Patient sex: M
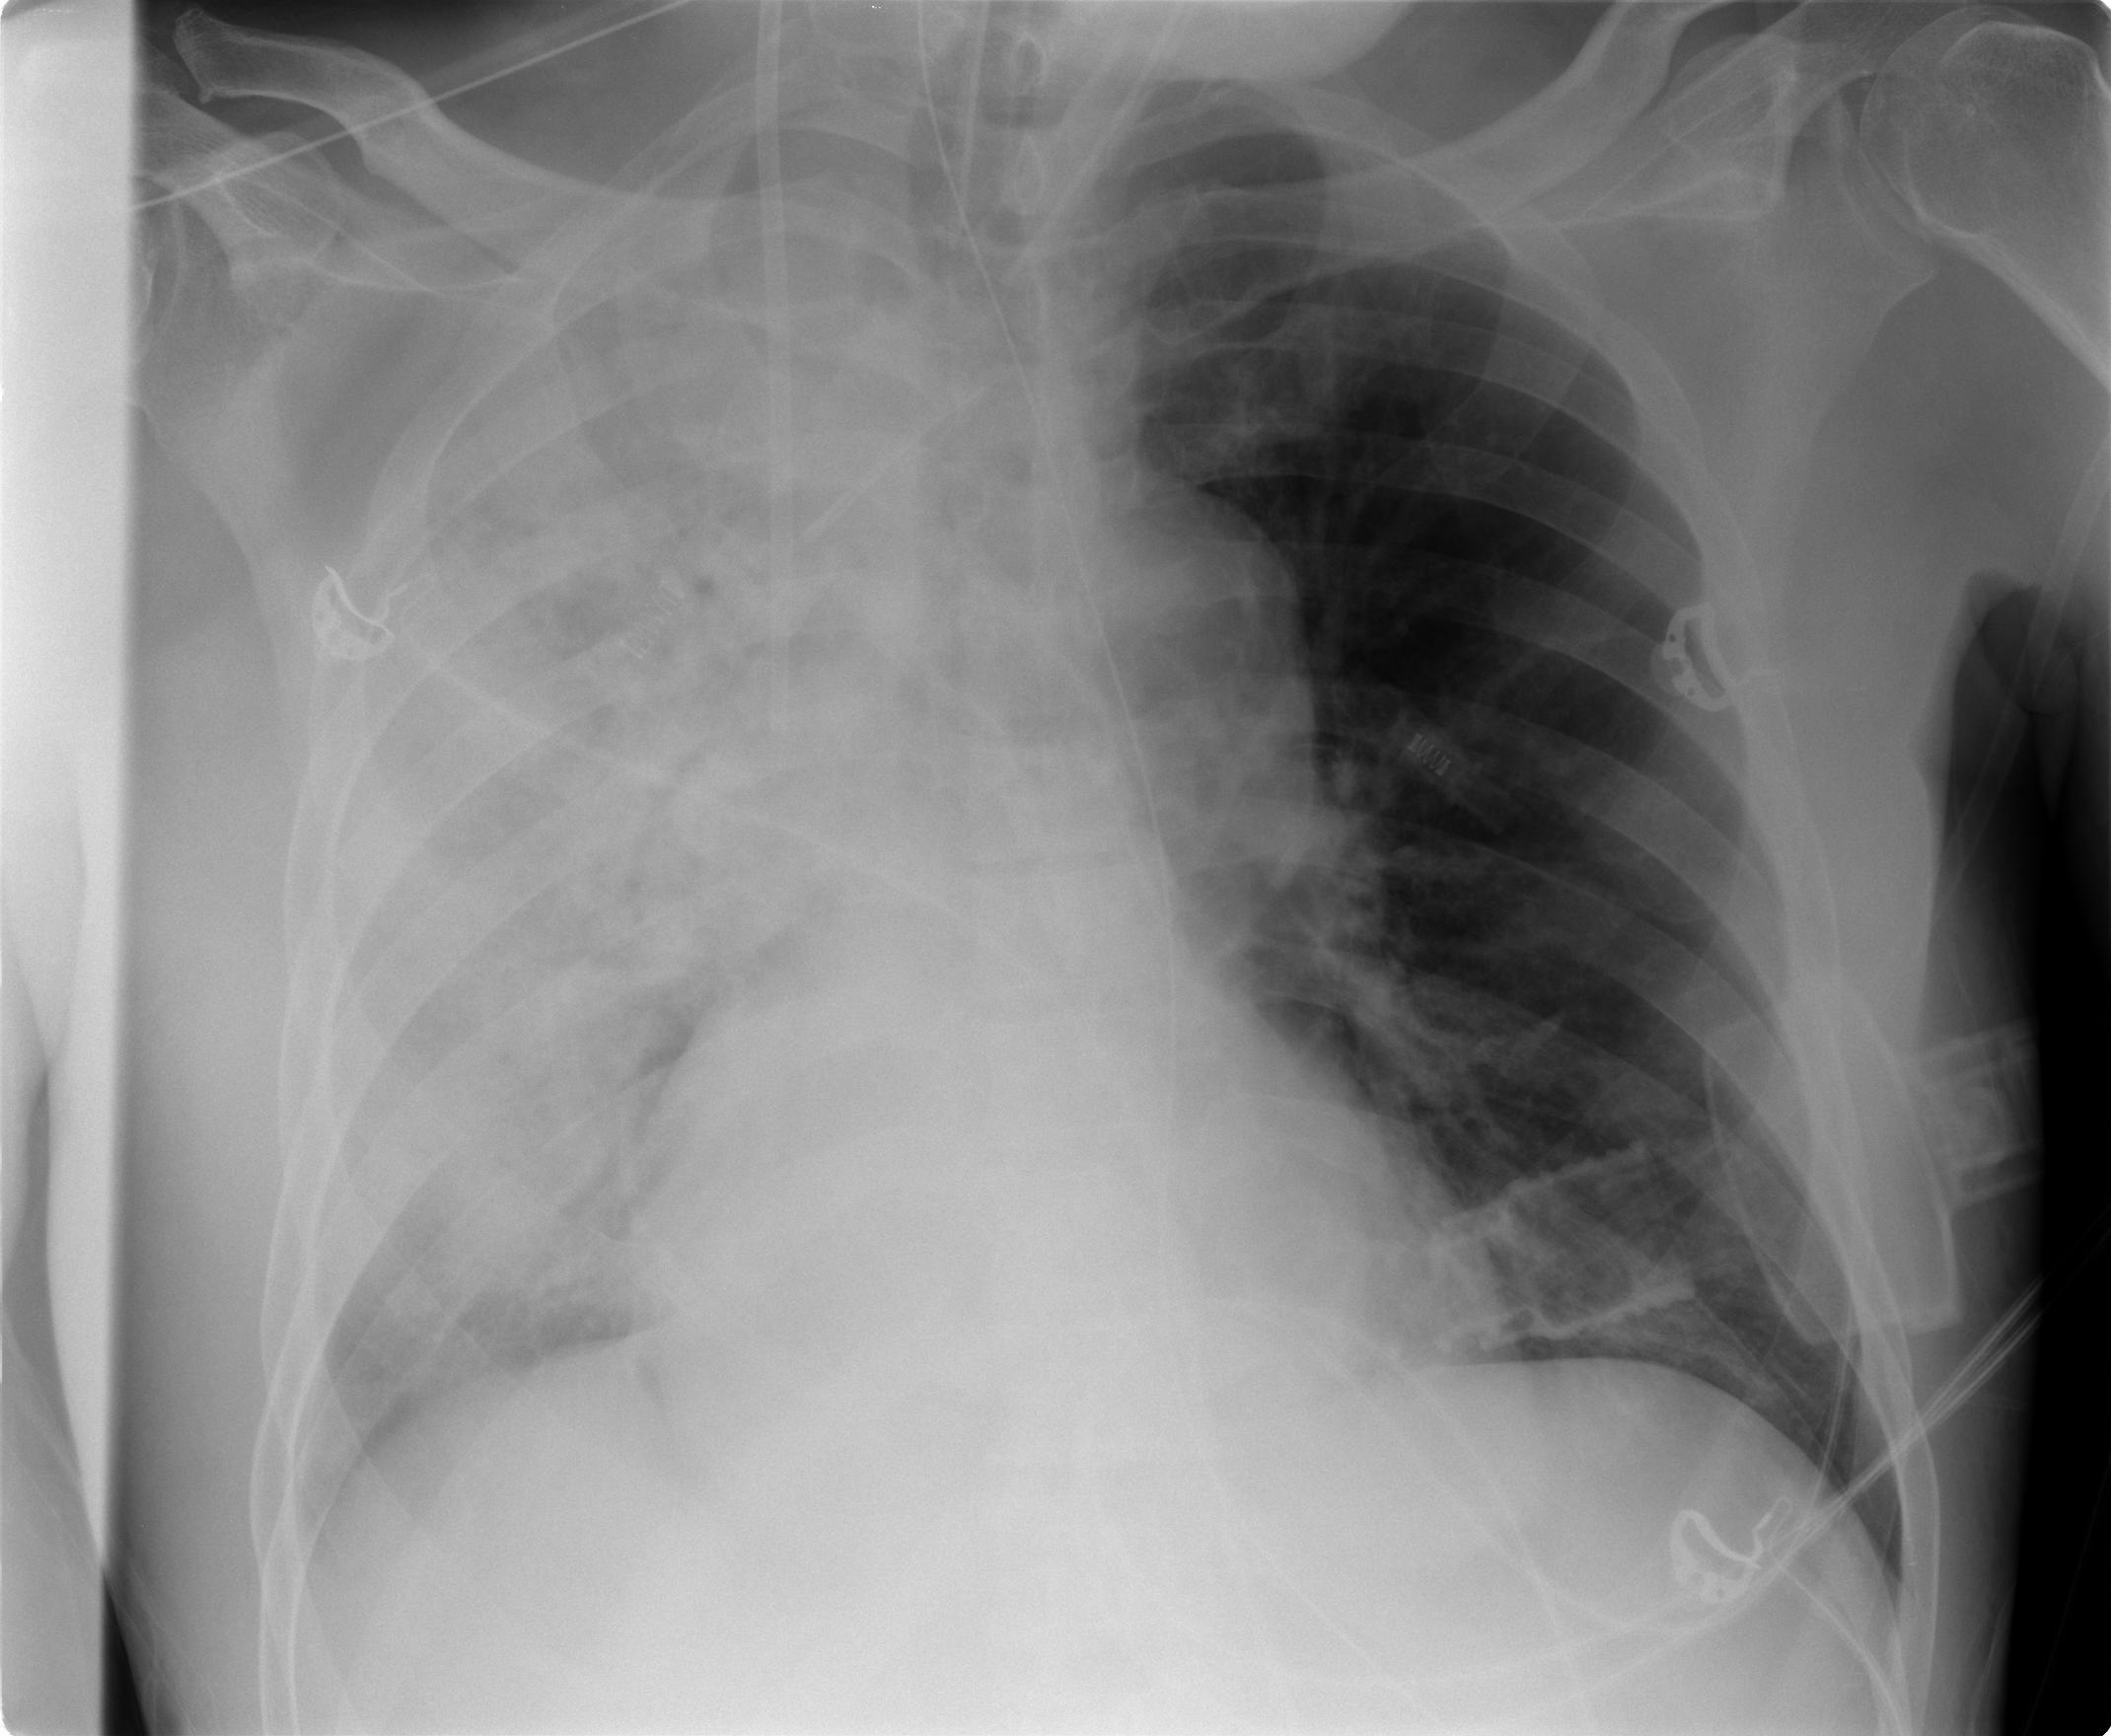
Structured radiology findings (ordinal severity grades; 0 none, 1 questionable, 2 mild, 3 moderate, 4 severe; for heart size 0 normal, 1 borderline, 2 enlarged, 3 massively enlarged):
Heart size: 0
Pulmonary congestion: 0
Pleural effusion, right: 1
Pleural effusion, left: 0
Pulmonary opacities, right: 4
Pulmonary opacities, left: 0
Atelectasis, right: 0
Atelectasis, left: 0